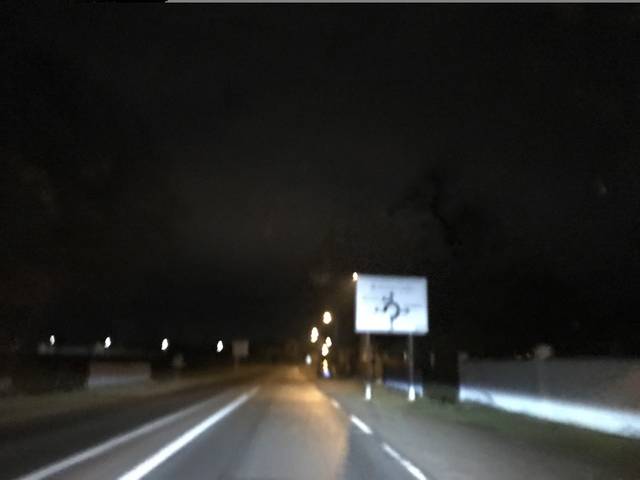
Region: France
Coordinates: 46.077, 3.442